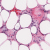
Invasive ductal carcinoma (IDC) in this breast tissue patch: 0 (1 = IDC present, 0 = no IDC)